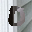
Label: 0